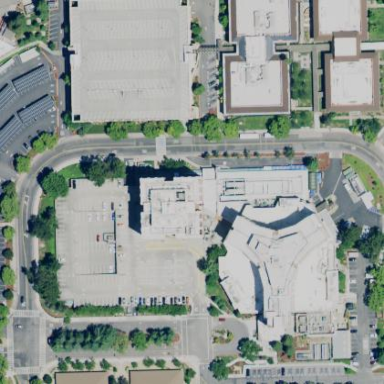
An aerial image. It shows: Hospital providing healthcare services.